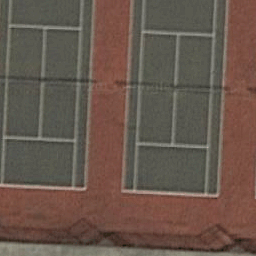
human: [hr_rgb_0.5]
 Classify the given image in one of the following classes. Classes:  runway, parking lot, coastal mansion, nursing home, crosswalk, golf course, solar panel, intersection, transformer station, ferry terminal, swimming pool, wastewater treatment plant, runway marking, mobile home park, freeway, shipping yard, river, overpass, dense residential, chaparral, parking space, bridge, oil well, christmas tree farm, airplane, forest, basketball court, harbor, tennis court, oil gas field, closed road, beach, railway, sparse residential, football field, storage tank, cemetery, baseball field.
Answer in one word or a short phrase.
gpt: tennis court